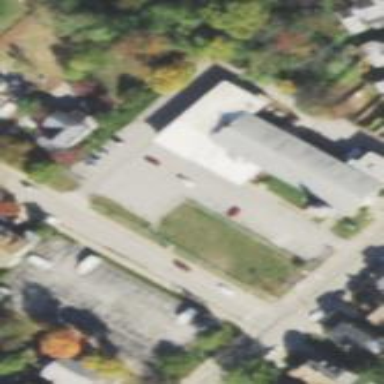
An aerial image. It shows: Building serving as place of worship.